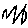
Label: zigzag